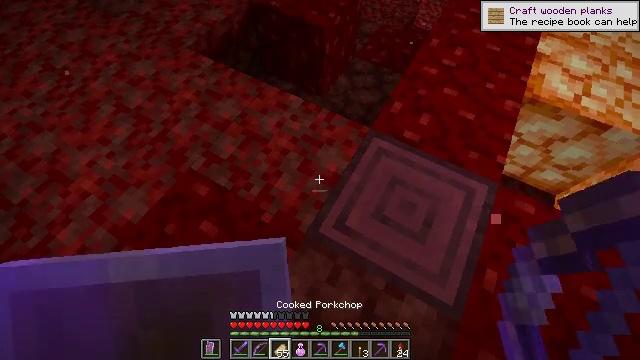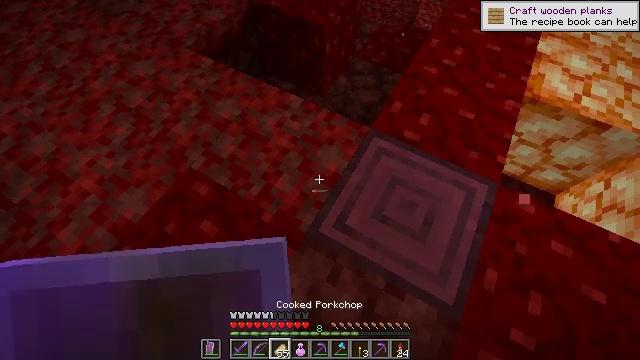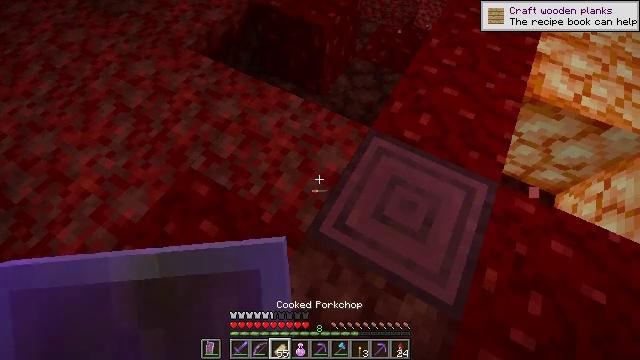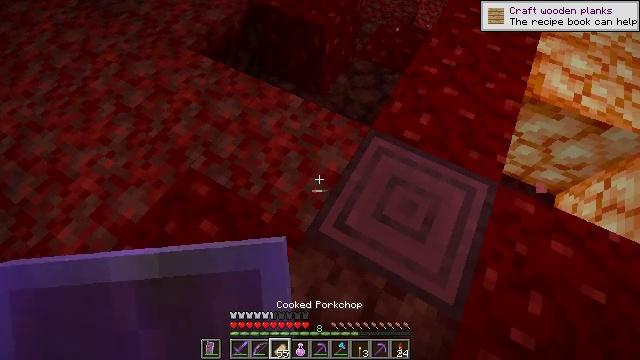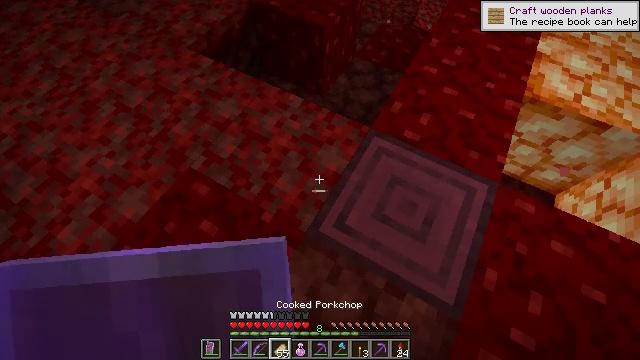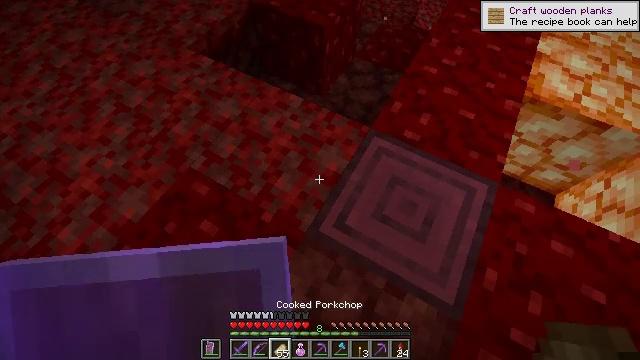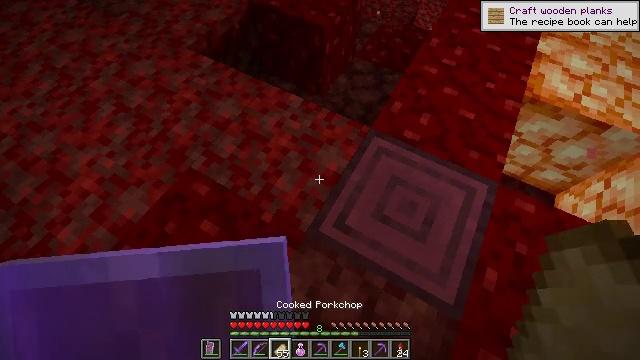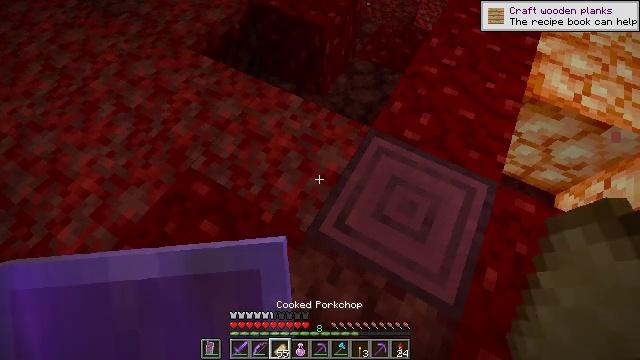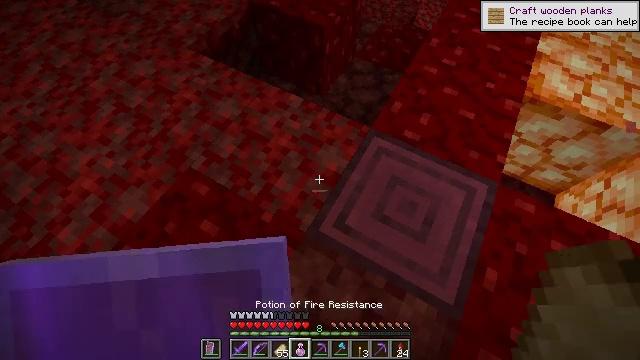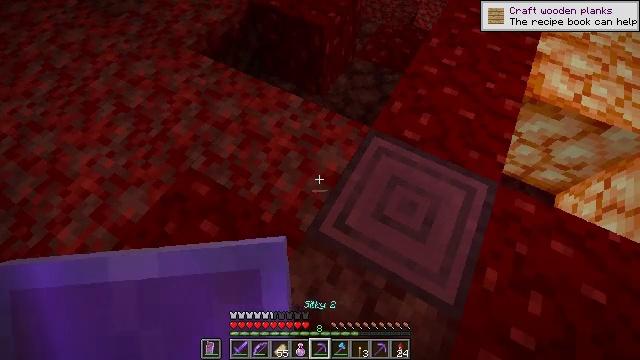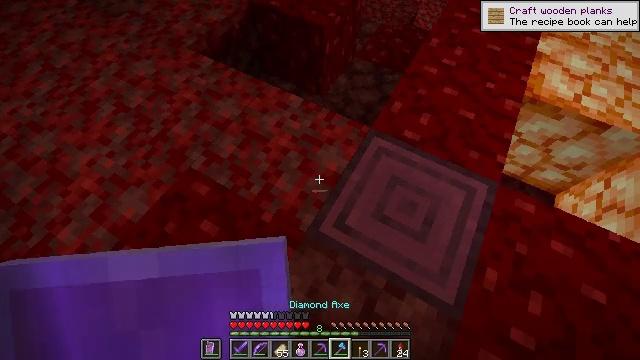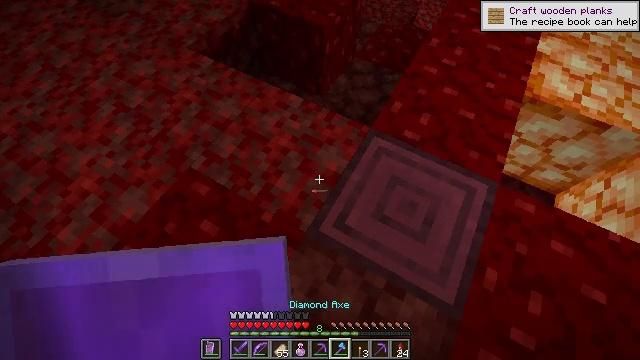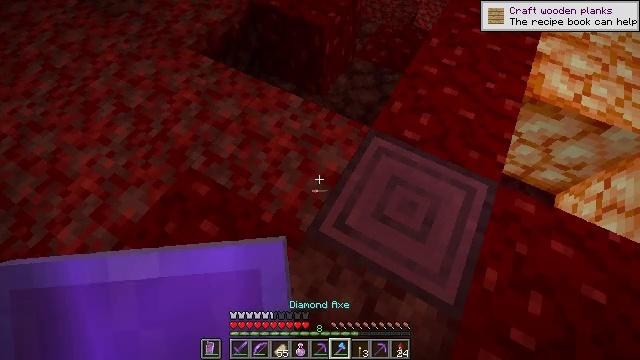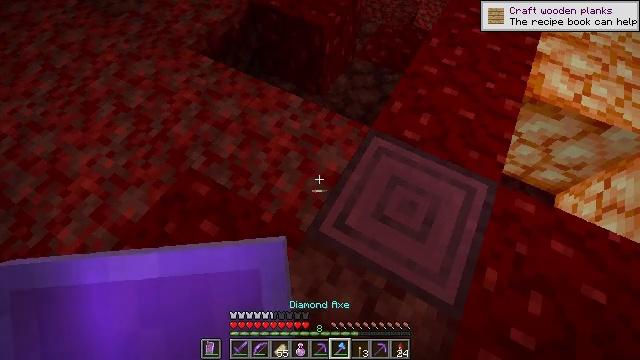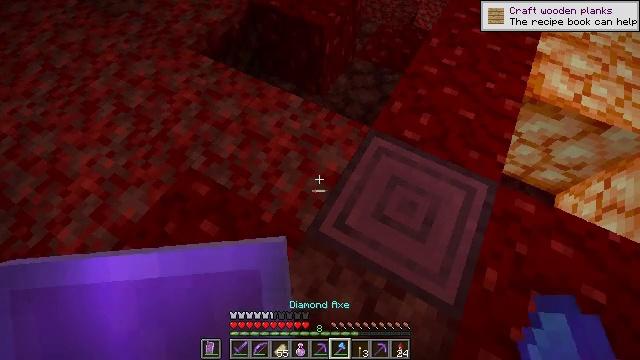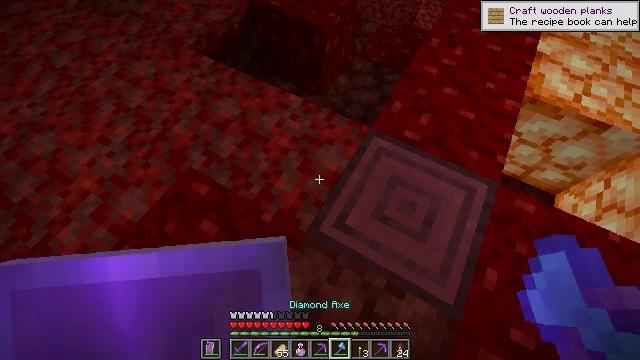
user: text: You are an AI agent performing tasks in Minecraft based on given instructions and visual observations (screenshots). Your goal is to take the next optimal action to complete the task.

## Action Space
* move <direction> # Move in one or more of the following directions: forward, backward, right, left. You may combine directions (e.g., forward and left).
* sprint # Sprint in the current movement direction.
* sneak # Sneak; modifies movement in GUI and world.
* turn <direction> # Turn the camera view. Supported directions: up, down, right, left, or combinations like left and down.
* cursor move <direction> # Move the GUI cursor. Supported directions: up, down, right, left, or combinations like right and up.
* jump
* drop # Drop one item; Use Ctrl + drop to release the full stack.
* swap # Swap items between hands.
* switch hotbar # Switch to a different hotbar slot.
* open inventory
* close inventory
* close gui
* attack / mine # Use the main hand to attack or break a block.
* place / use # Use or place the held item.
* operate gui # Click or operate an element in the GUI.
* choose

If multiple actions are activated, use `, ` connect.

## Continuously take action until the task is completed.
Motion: motion action
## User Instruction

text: Gather crimson stem from a crimson forest.
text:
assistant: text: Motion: no_op
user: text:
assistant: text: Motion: no_op
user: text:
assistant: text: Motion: no_op
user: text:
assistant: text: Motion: no_op
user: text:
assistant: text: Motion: no_op
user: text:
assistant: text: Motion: no_op
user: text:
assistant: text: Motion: no_op
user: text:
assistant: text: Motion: no_op
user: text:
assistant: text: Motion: no_op
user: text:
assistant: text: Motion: no_op
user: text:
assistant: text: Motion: no_op
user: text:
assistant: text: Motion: no_op
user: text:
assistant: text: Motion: no_op
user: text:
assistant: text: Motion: no_op
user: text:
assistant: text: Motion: no_op
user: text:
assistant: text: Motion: no_op
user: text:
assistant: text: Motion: no_op
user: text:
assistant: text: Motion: no_op
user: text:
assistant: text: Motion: turn right
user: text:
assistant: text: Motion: move forward, turn right and down
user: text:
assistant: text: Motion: move forward, turn right and down
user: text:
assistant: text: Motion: move forward, turn right and down
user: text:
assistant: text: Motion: move forward, turn right and down
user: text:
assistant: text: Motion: no_op
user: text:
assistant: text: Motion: attack / mine
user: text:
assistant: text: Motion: attack / mine
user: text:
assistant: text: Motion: turn right and down, attack / mine
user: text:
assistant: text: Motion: turn right and down, attack / mine
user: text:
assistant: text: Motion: turn right and down, attack / mine
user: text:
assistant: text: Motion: attack / mine